Question: When I was using Xcode 4.6, there were checkbox options like:
- - -
But in Xcode 5.0, I can no longer see them in all of the templates, except "Use Core Data" option remains in certain templates:

Am I having corrupted templates or it is just normal in the new Xcode?
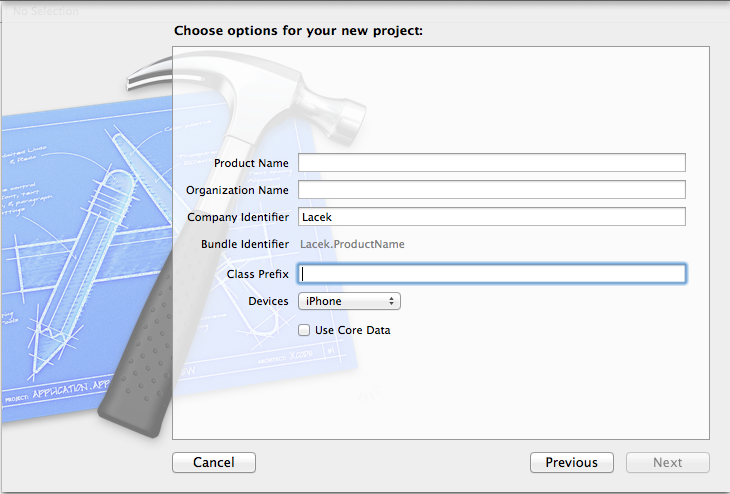
Answer: It's normal with XCode 5.
You are mandatory to create a project using storyboard and remove it if you want to use XIB...
But, with <URL> you can download a good document to explain how create custom template with XCode.
To add your own template you need to go :
~/Library/Developer/Xcode/Templates/
and create the folder Templates if doesn't exist.